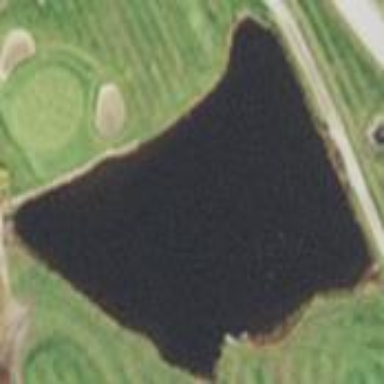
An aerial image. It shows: Picturesque scene of golf course with lateral water hazard.